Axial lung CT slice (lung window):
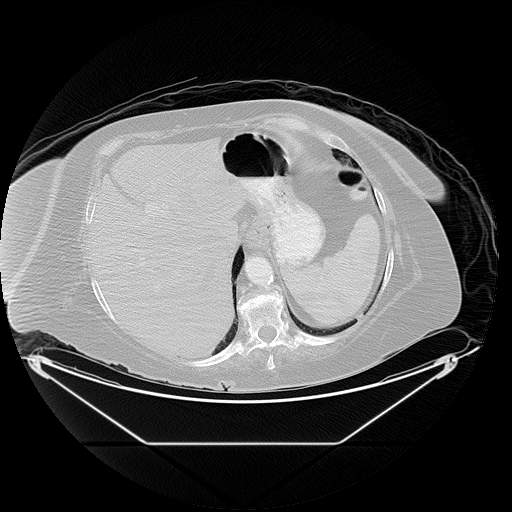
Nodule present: no